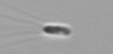
Label: Chaetoceros_subtilis